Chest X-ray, PA view. Patient: 41 years old, sex M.
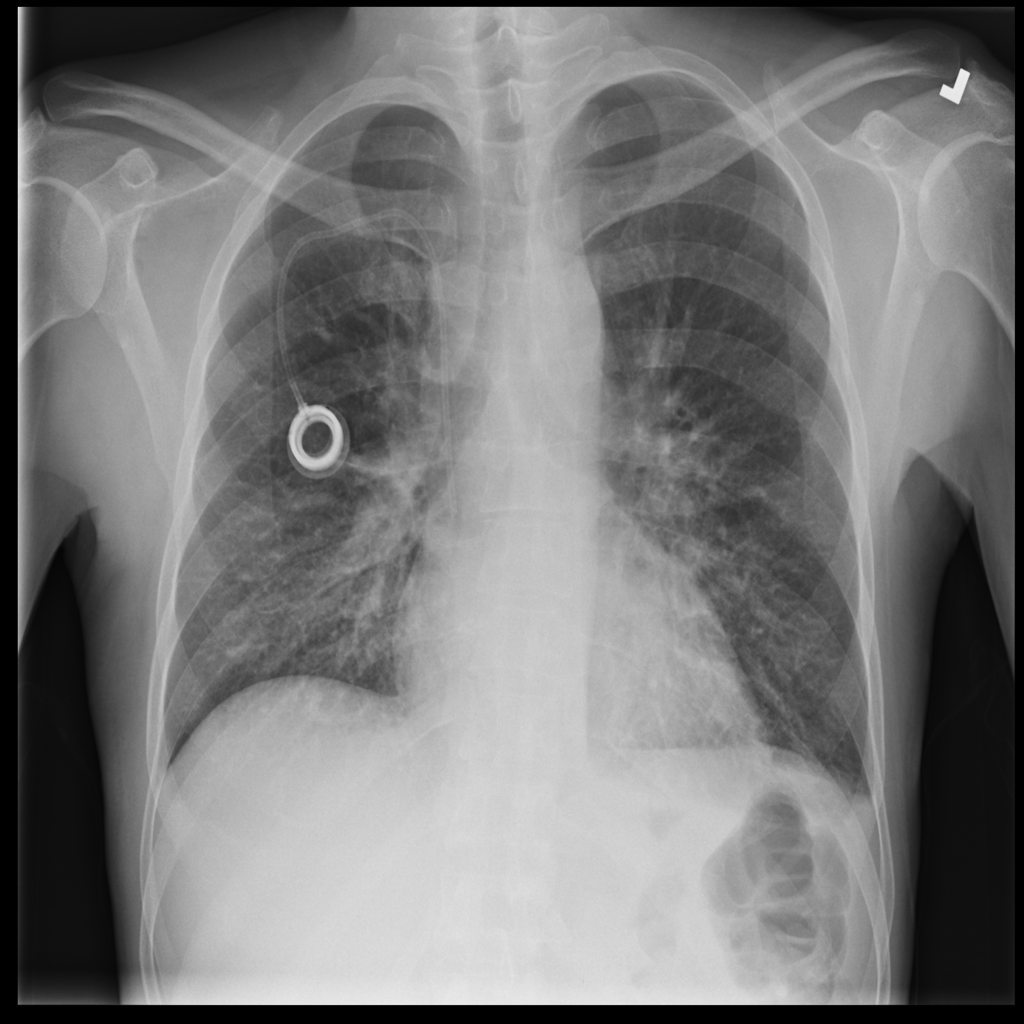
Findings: No Finding